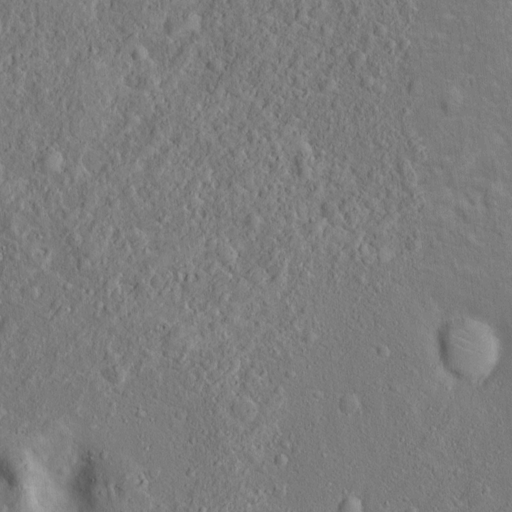
Classes present: Background, Cone